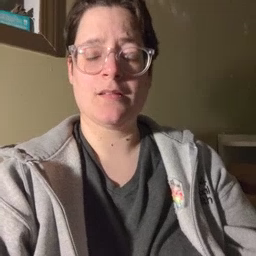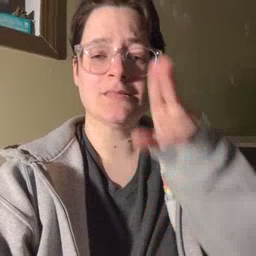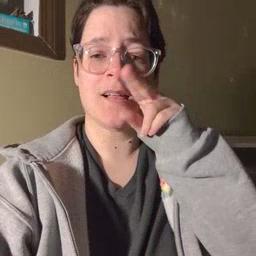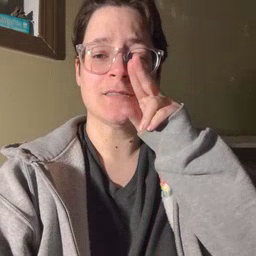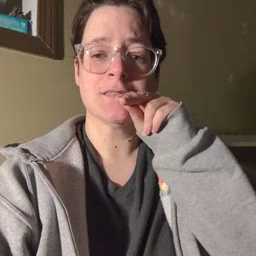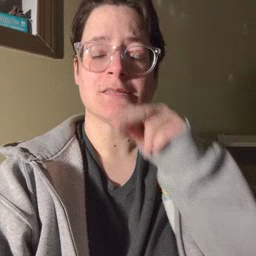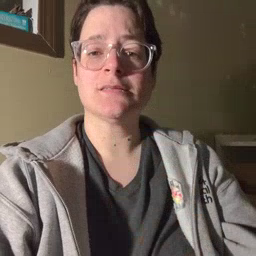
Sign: duck